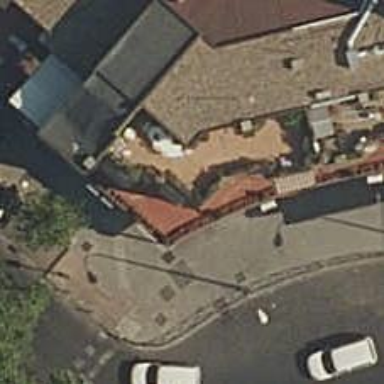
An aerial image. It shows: Cafe.